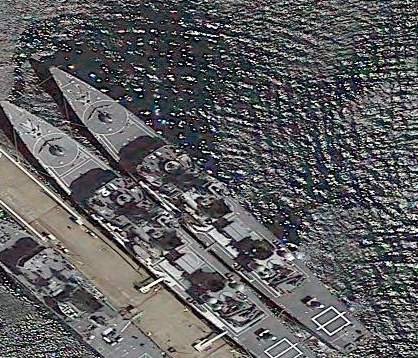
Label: Arleigh_Burke-class_destroyer